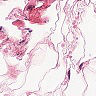
Metastatic tissue present: no